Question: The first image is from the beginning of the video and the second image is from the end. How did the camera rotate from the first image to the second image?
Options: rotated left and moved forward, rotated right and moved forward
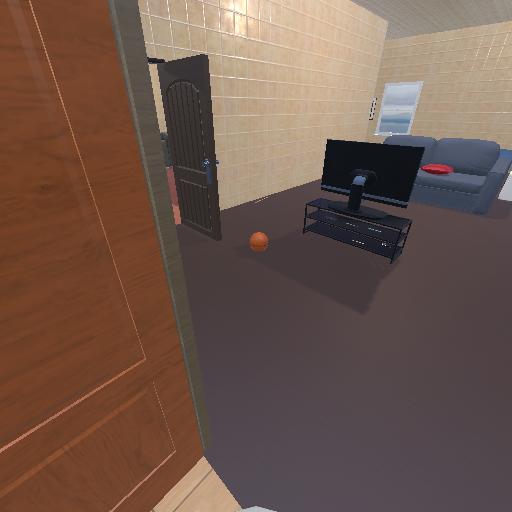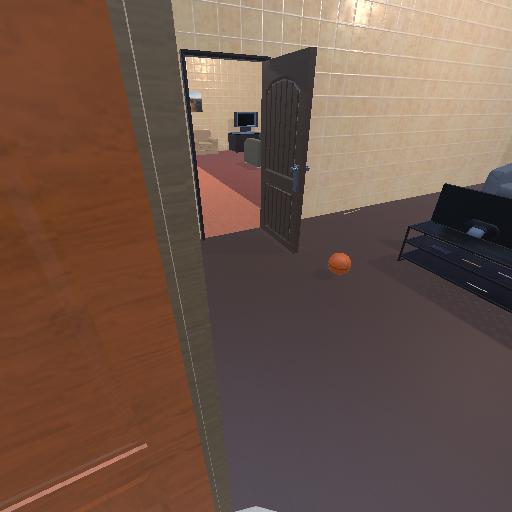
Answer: rotated left and moved forward